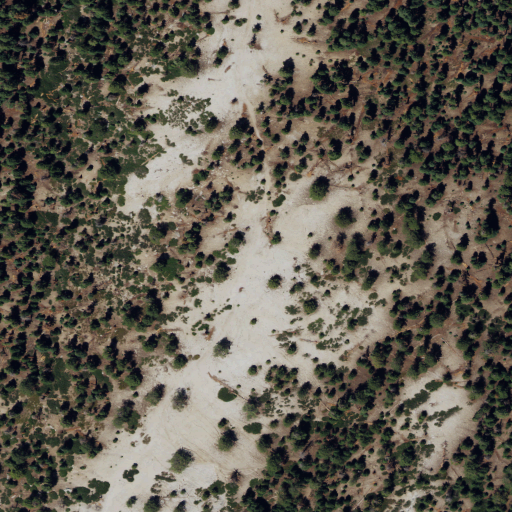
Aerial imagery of ridge(s) in California named Indian Ridge containing evergreen forest and shrub